Question: I have a WCF application that sometimes performs long running queries. I have created code on the client side that understands when a Timeout on the socket has occurred and will take steps to repoll the server later to grab the answer. The system throws a number of first-chance exceptions just before the TimeoutException occurs including SocketException. In the past, first-chance exceptions have slowed my apps considerably until I caught and handled them.
I want to get rid of these first-chance exceptions so I created a try-catch block to handle the SocketException and turned on the exceptions in VS2010 and reran the code. When I did, I saw the debugger show me that the SocketException had occurred, but my catch block was never entered. (see below)

I found a number of similar posts including <URL> but none of the answers I found address how to catch the Exception, or whether I should even worry about it.
So my questions are:
1) Should I be worrying about these first chance exceptions?
2) If so, how do I get the system to catch them?
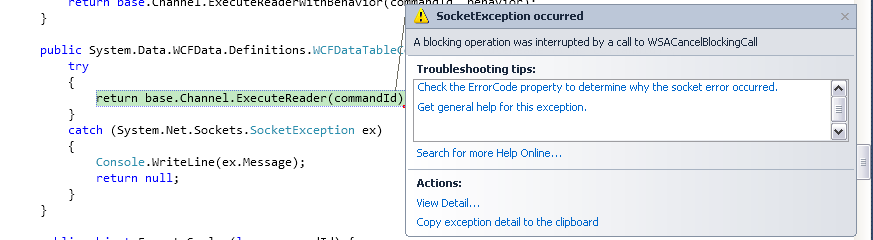
Answer: There is an event you can attach to called AppDomain.FirstChanceException Event
this is how you would connect to it:
'''
AppDomain.CurrentDomain.FirstChanceException += FirstChanceHandler;
'''
it is on the app domain the application is running on here is the documentation on it.
<URL>